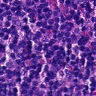
Metastatic tissue present: no